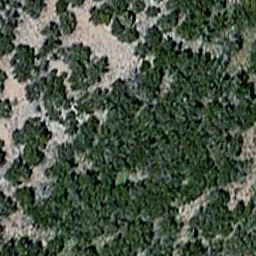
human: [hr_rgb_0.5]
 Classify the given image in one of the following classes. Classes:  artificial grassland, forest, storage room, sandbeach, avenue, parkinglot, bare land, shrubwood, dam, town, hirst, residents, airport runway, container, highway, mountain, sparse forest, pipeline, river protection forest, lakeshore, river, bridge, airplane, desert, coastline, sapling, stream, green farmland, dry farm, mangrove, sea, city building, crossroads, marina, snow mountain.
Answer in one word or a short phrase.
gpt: sparse forest